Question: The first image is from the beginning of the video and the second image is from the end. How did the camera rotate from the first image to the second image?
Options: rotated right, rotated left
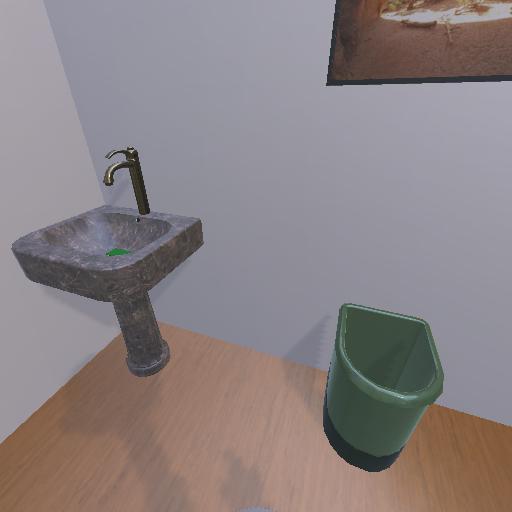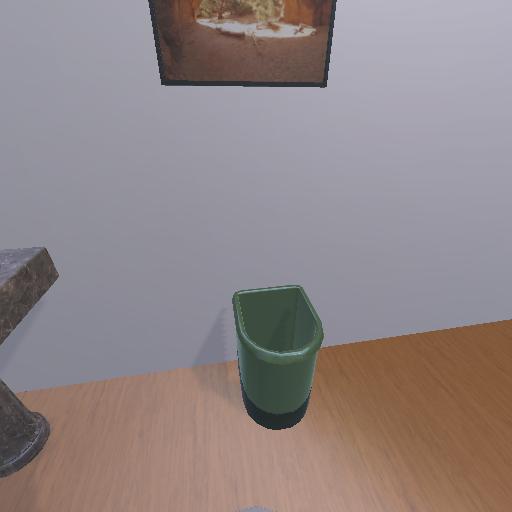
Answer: rotated right